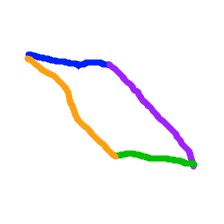
Shape: parallelogram